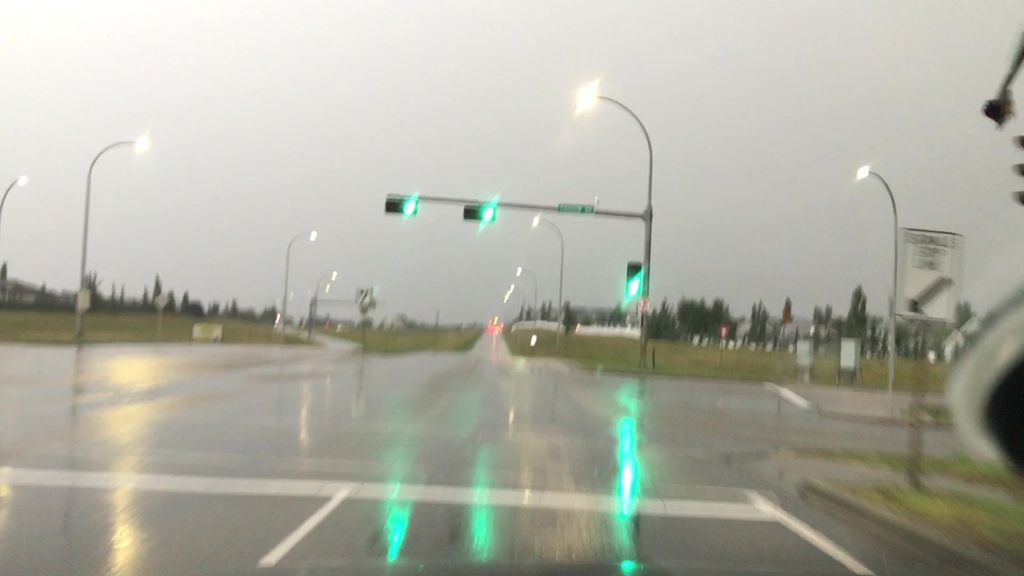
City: edmonton